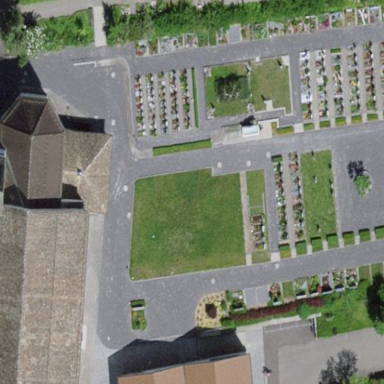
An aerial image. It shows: Cemetery.